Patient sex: F
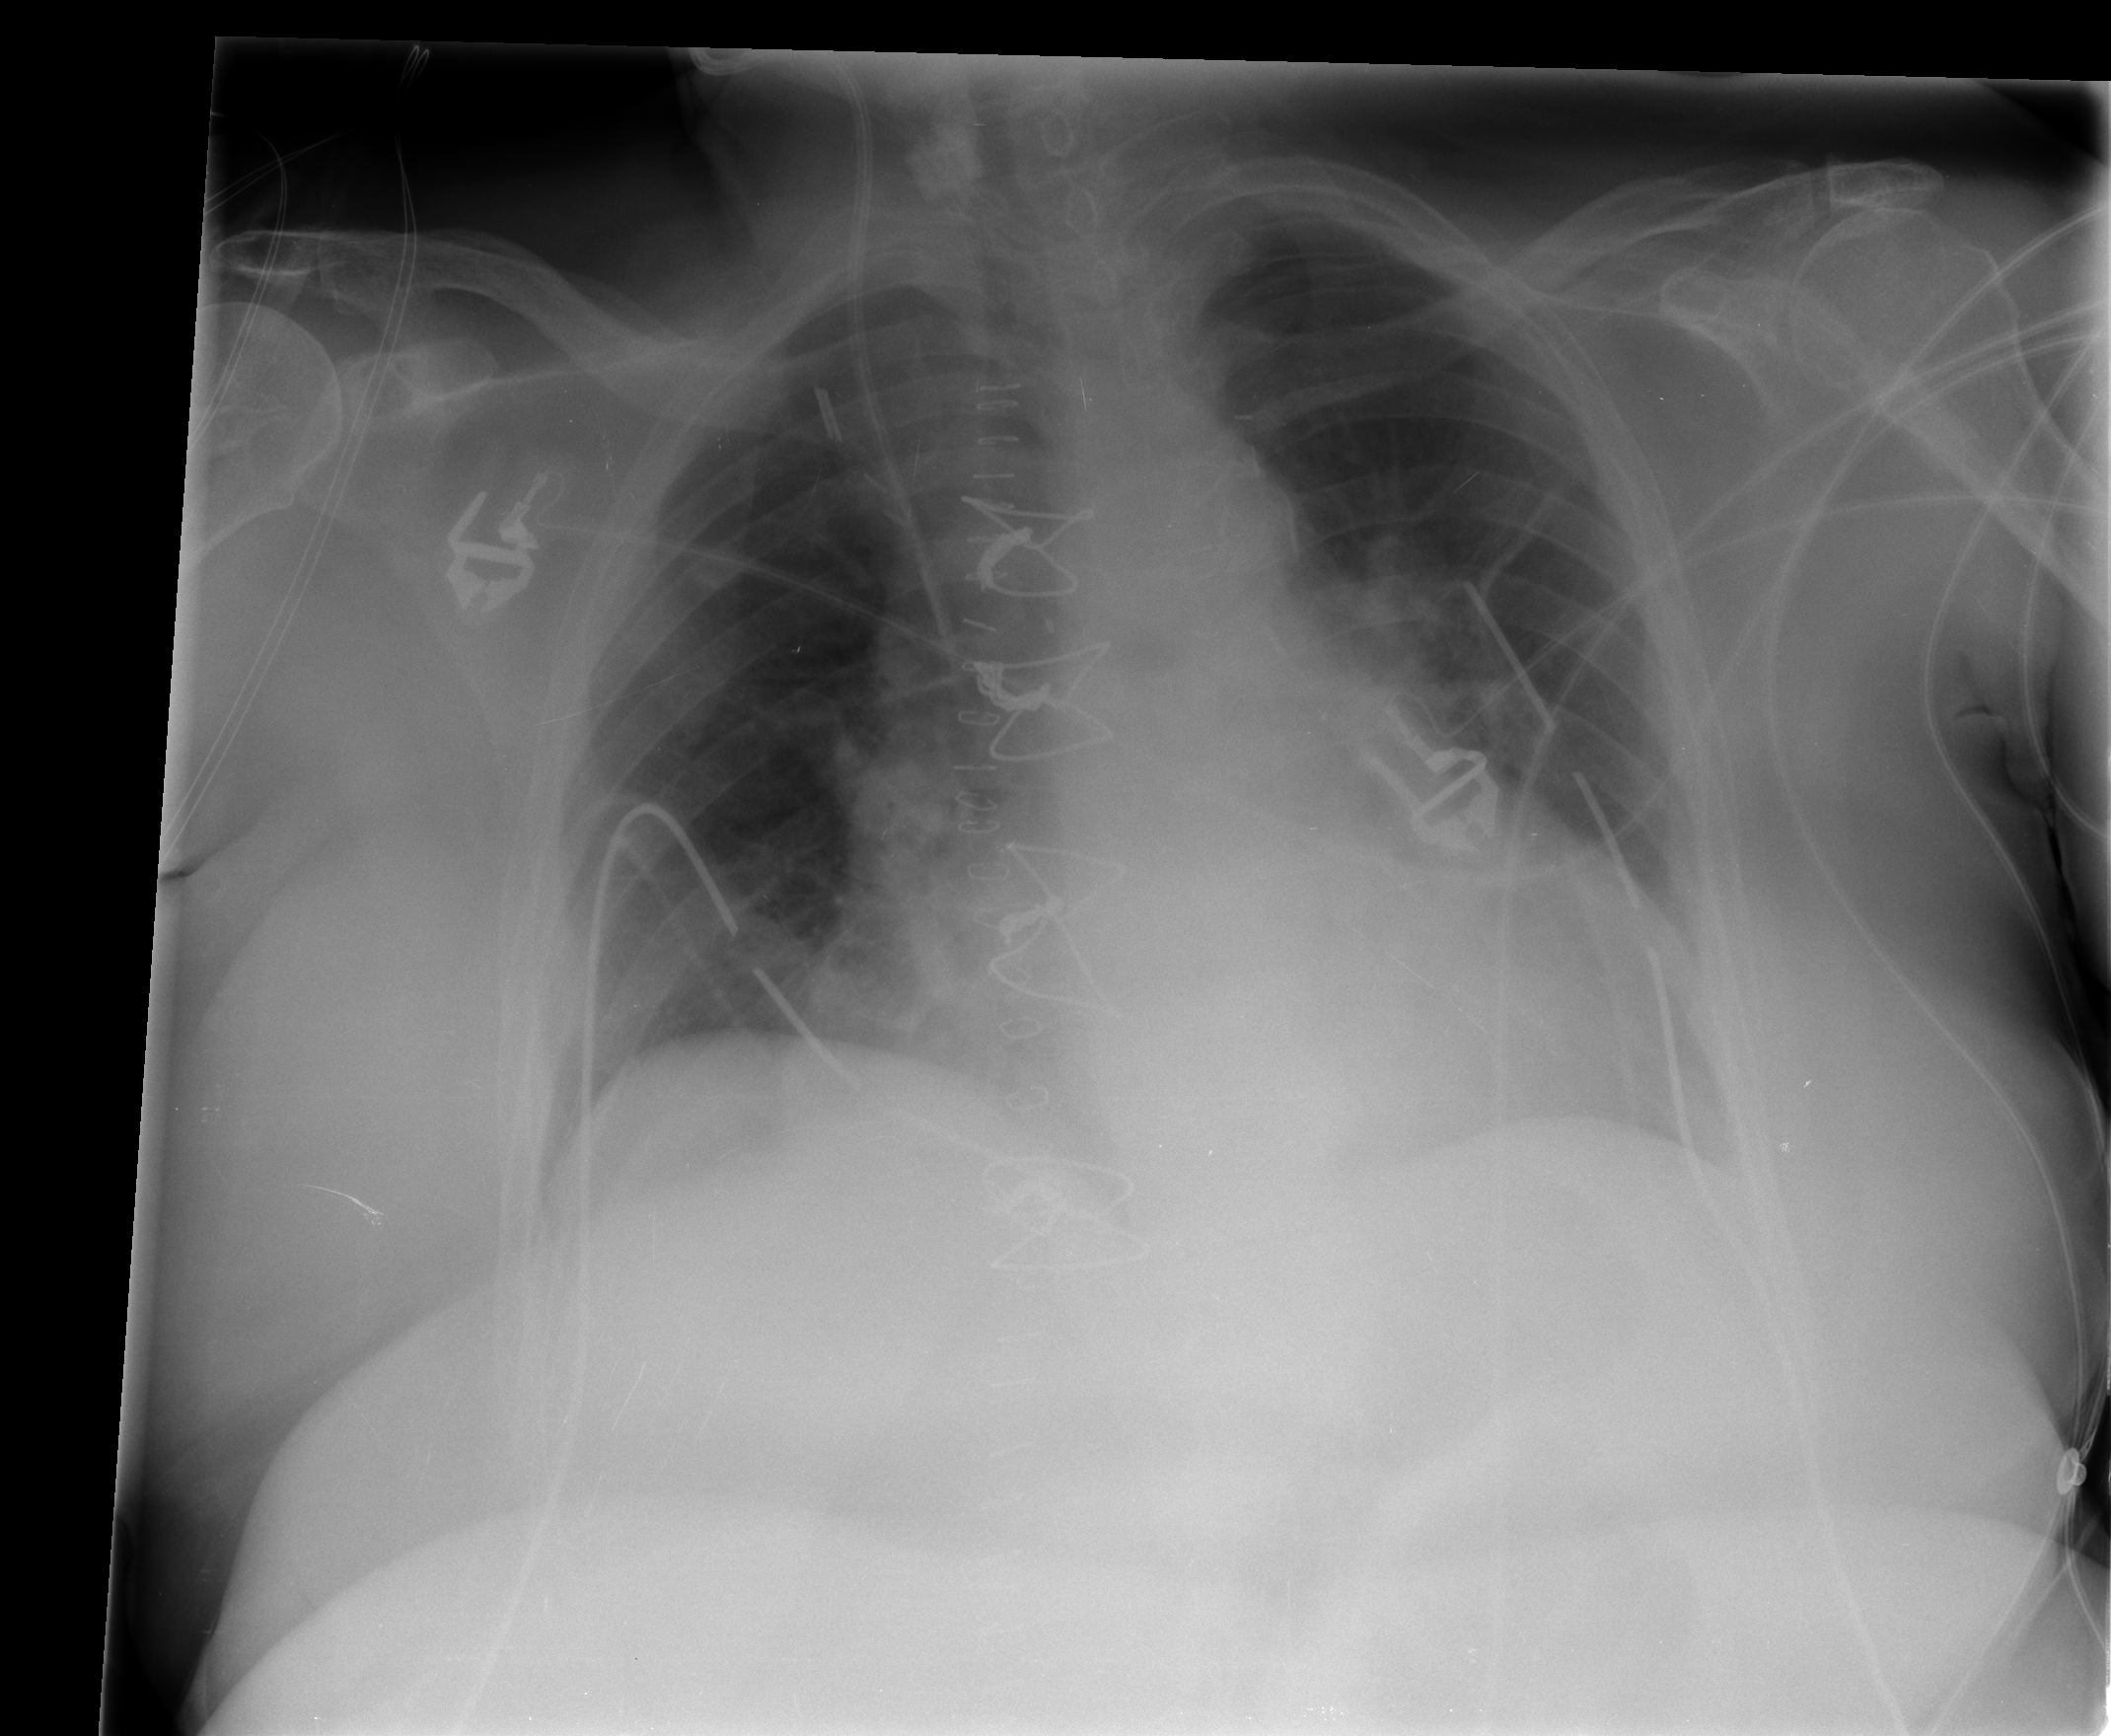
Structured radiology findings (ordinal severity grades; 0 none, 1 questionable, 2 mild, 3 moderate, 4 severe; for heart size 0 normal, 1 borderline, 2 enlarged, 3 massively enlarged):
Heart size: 2
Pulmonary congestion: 2
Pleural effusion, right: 0
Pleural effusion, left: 1
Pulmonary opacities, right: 0
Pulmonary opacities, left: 0
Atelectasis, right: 2
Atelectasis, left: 2